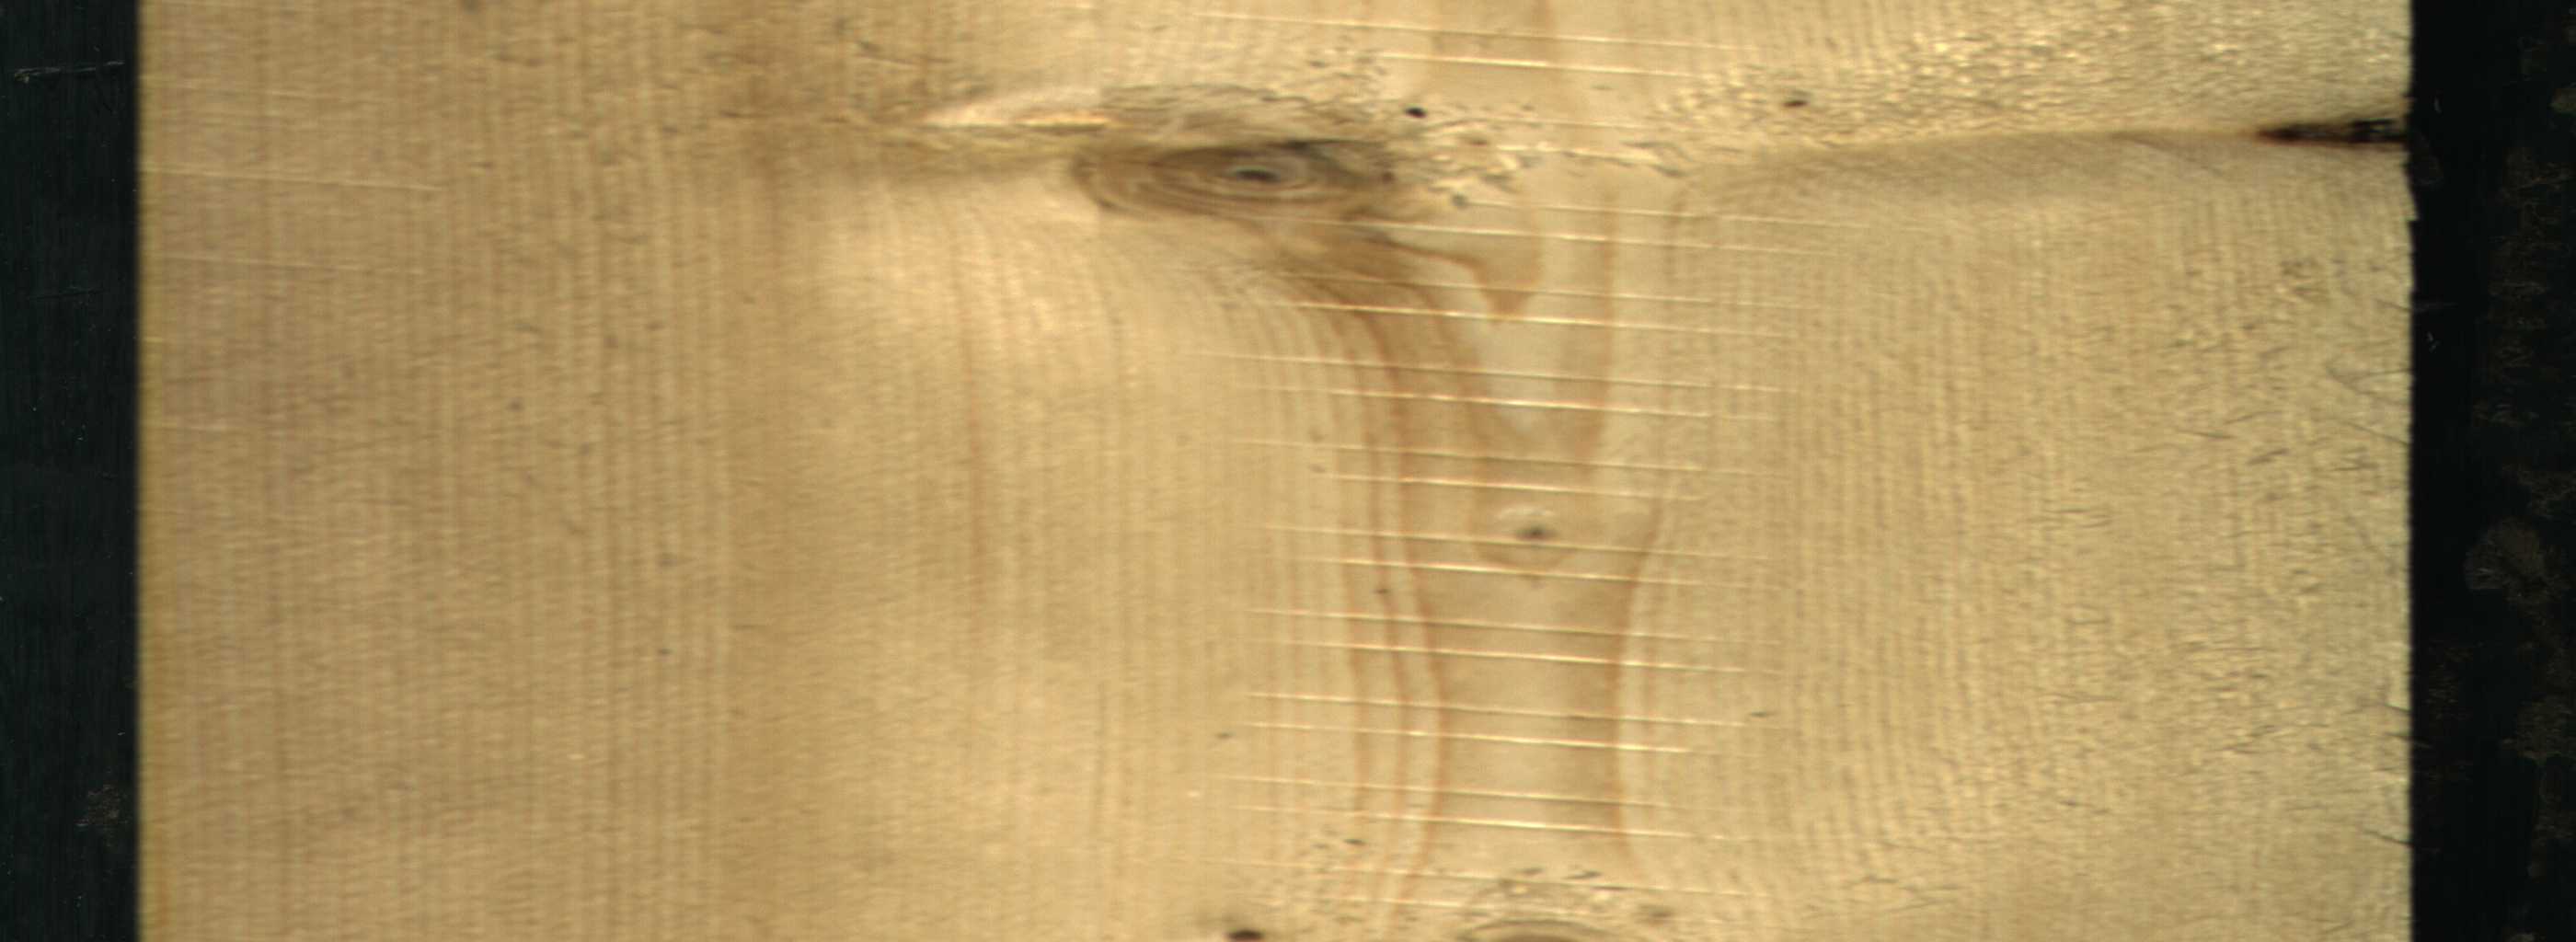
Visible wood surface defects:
Dead_Knot
Dead_Knot
Live_Knot
Live_Knot